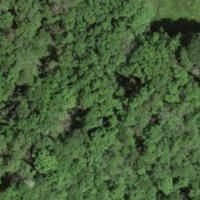
EUNIS habitat code: 45
Species observed at this site:
Daphne laureola